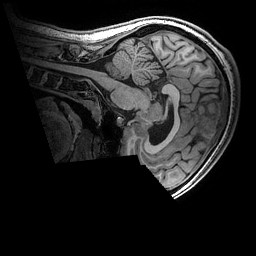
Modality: T1w
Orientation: sagittal
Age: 18
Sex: female
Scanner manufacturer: ge
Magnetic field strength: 3 T
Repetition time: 0.007 s
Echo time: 0.00342 s